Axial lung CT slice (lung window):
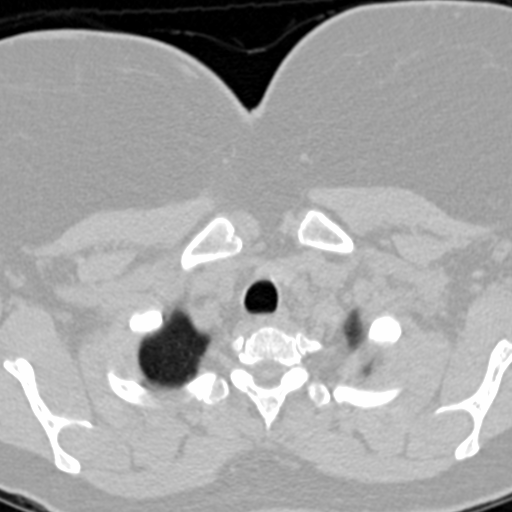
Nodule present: no